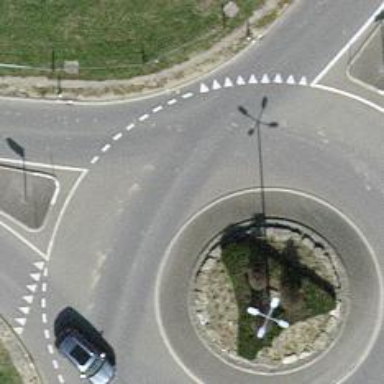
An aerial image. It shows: Tertiary road with asphalt surface leading to roundabout. The roundabout serves buses.